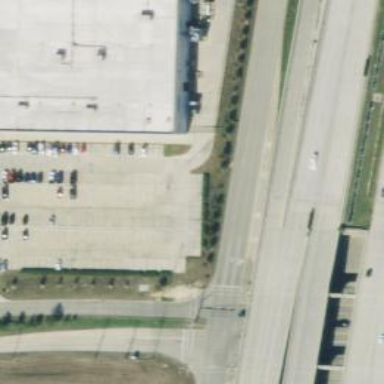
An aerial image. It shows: Secondary road with frontage road alongside.